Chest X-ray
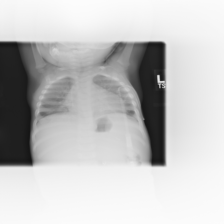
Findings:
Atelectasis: negative
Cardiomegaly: negative
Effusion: negative
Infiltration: negative
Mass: negative
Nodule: negative
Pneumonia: negative
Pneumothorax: negative
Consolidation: negative
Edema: negative
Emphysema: negative
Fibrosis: negative
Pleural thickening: negative
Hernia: negative